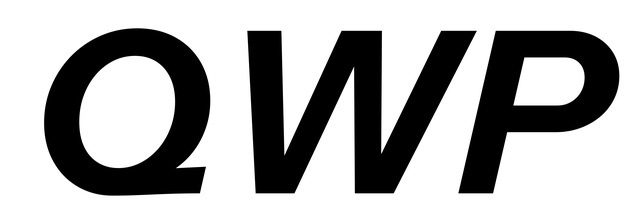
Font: InstrumentSans-Italic_Bold_Italic